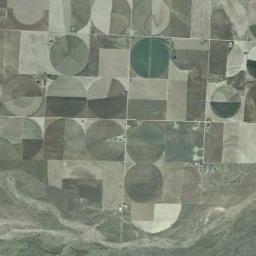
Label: circular_farmland